Interaction volume radius: 10 \u00c5
Interaction volume height: 25 \u00c5
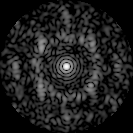
Disorder parameter: 0.7067